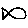
Label: fish